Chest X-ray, PA view. Patient: 33 years old, sex F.
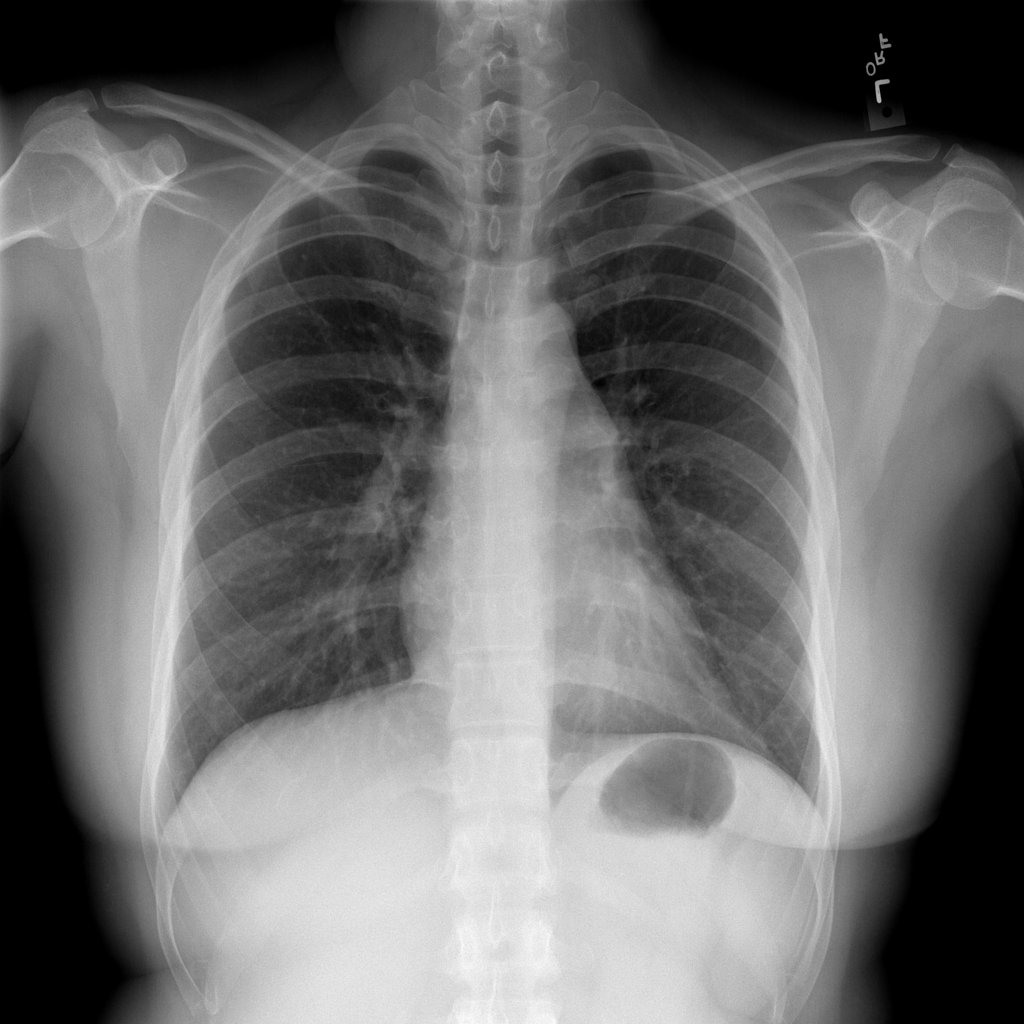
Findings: No Finding